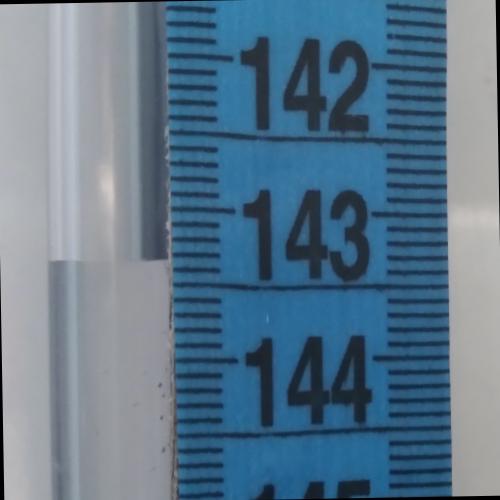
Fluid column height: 143.3 cm